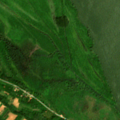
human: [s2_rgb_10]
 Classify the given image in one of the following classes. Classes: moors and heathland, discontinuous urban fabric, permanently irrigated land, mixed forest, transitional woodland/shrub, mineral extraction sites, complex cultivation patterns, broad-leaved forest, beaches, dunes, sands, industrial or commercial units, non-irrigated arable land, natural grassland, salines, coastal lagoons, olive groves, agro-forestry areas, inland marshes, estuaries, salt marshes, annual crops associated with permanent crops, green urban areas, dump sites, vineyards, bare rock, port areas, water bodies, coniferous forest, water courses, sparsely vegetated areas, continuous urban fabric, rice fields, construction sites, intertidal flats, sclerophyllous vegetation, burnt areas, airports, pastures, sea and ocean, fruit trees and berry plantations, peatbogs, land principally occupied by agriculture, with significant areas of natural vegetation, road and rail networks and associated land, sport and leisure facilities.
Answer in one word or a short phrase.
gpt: non-irrigated arable land, land principally occupied by agriculture, with significant areas of natural vegetation, transitional woodland/shrub, water courses